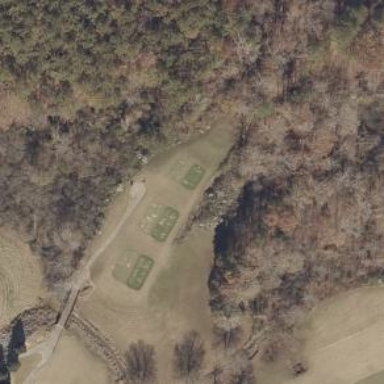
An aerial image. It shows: Pathway for golfing.